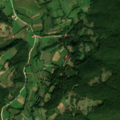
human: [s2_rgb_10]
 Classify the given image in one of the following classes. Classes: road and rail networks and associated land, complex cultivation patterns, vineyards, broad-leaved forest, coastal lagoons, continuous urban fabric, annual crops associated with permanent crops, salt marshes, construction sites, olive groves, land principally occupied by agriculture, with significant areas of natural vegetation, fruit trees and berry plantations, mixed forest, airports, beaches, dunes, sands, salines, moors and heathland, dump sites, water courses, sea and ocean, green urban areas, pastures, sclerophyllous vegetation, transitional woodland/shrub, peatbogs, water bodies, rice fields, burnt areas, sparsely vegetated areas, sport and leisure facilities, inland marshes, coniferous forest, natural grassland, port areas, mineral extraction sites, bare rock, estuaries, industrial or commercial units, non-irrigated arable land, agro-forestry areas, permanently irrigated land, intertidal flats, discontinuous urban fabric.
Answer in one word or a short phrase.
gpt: complex cultivation patterns, land principally occupied by agriculture, with significant areas of natural vegetation, broad-leaved forest